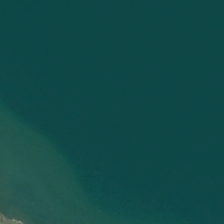
Land cover: lake_pond